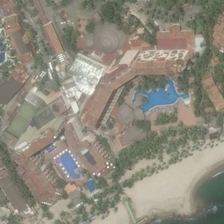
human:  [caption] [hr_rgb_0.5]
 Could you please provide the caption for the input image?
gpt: many buildings and green trees are near a beach .

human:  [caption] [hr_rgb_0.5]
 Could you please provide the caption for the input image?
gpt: many buildings and green trees are near a beach .

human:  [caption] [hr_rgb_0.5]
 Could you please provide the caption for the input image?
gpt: many villas, swimming pools and some plants make up this resort near the sea .

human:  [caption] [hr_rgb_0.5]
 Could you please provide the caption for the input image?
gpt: many villas, swimming pools and some plants make up this resort near the sea .

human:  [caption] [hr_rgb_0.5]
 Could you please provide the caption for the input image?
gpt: many buildings and green trees are near a beach .